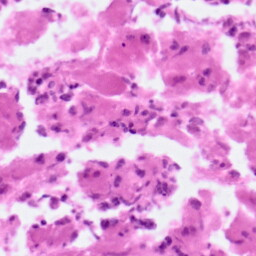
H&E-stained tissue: Pancreatic